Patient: sex F, age 39
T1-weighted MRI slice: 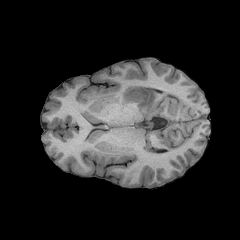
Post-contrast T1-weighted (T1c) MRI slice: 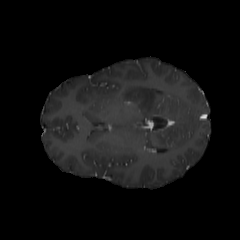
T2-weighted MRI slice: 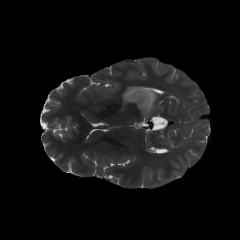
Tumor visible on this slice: yes
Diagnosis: Astrocytoma, IDH-mutant
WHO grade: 4